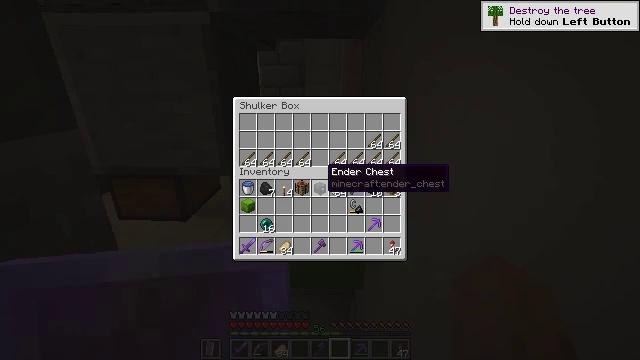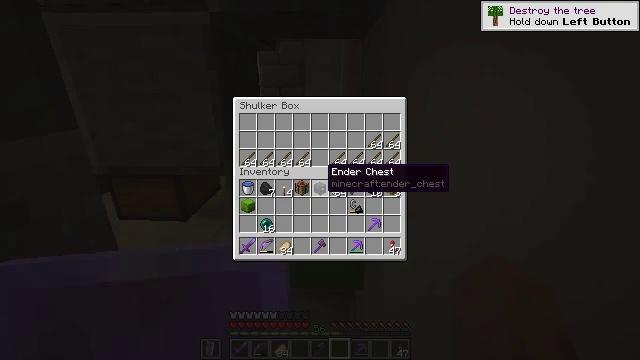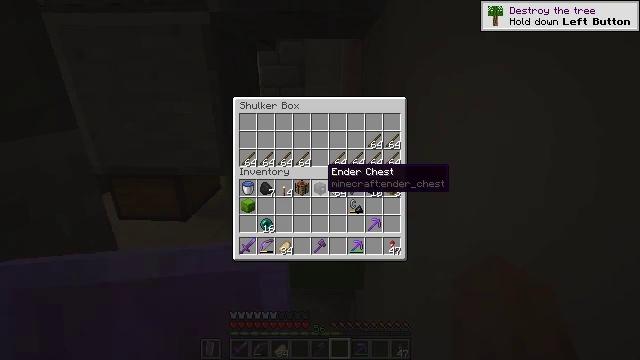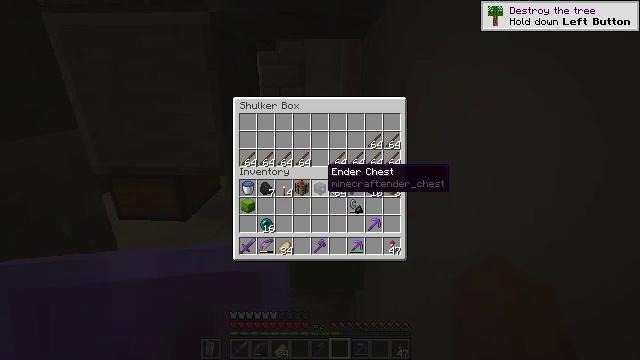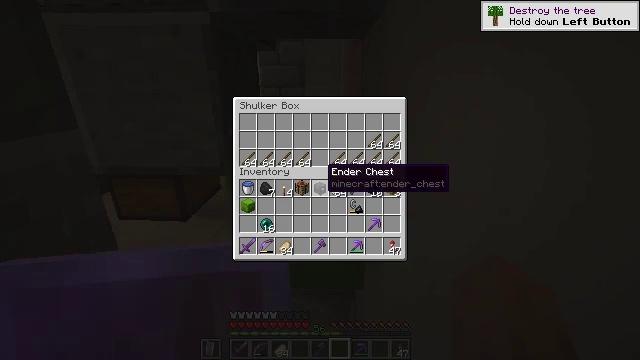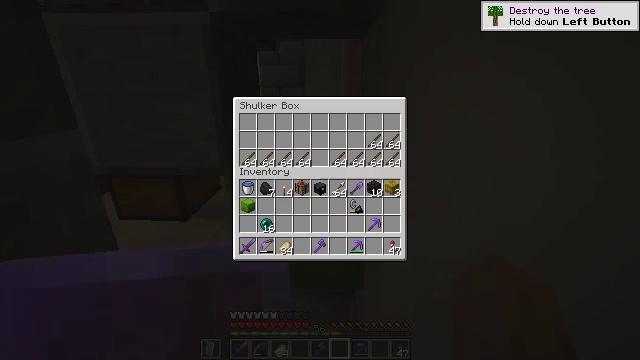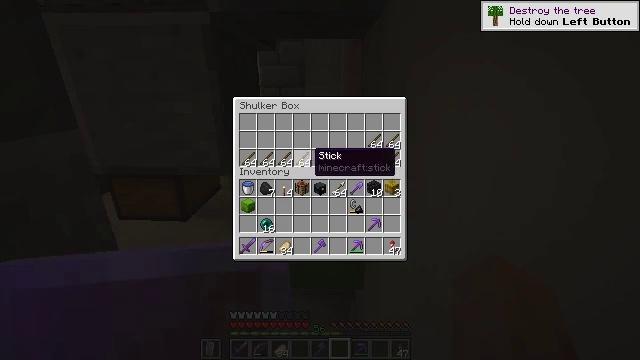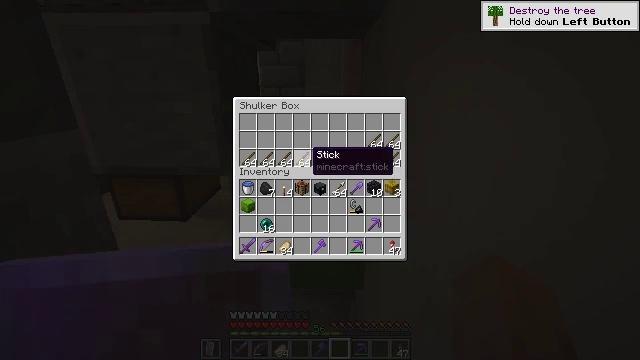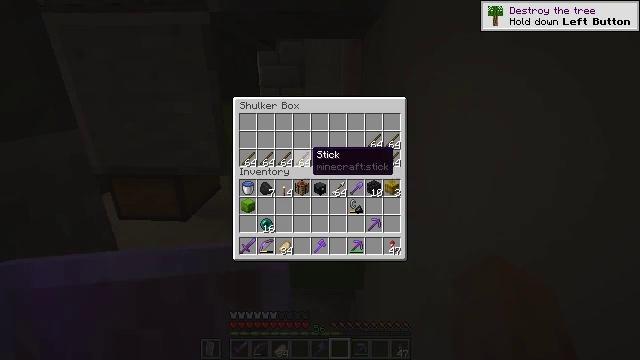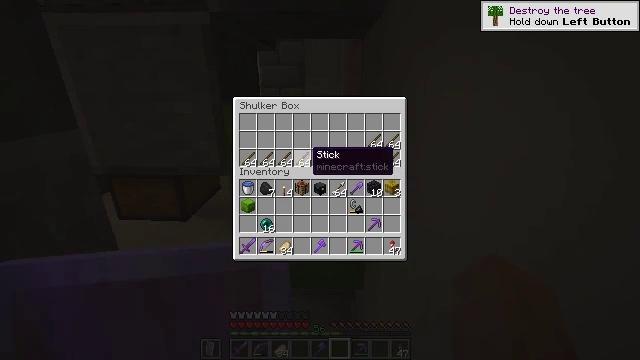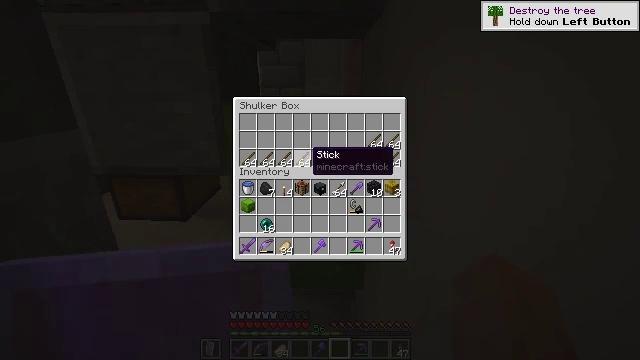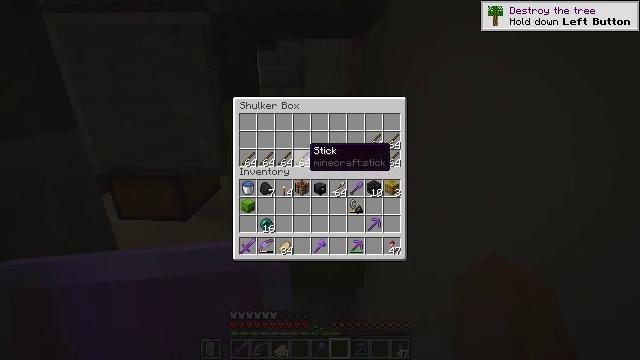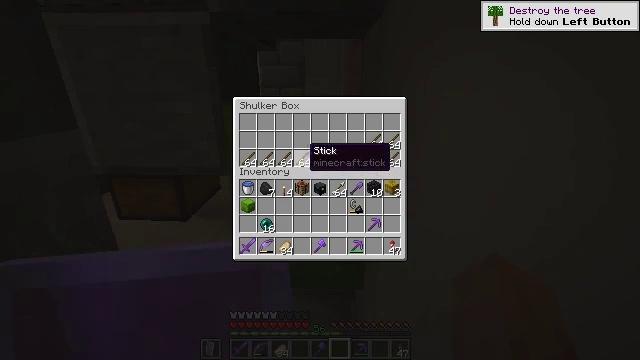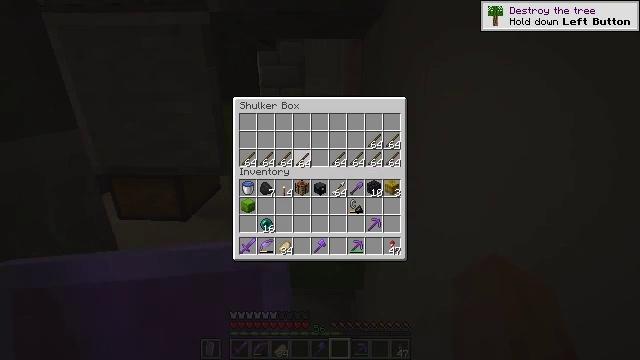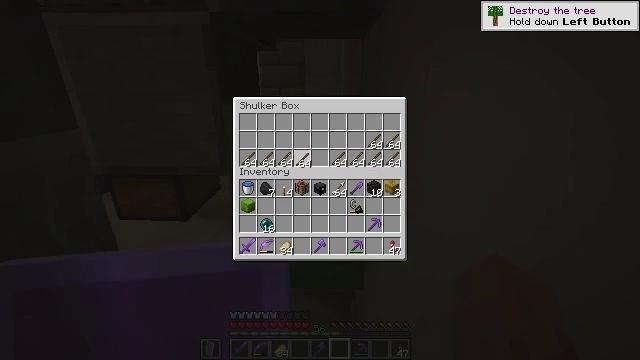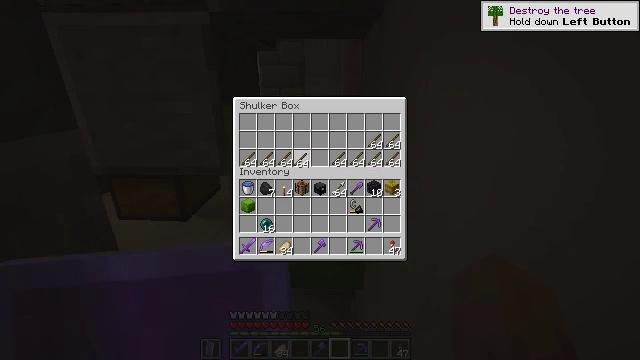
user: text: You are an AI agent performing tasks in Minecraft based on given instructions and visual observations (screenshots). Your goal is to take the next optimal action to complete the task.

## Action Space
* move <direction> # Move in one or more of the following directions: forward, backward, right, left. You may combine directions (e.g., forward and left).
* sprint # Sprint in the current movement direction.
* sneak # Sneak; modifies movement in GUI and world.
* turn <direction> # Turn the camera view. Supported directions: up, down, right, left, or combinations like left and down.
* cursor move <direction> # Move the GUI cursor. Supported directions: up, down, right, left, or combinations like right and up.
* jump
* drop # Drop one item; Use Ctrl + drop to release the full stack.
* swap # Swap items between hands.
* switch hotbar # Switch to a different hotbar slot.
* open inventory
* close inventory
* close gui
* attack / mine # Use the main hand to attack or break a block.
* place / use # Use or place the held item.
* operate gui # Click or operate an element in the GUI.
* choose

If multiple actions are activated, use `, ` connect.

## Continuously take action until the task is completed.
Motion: motion action
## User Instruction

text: Smash the lime shulker box to carry it in your inventory.
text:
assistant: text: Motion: no_op
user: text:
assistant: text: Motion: no_op
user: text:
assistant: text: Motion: no_op
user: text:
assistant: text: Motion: no_op
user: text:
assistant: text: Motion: no_op
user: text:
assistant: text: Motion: turn left and up
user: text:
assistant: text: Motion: no_op
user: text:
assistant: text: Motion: no_op
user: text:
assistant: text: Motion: no_op
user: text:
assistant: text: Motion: no_op
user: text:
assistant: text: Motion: no_op
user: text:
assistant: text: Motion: no_op
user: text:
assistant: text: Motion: attack / mine
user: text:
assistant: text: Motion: attack / mine
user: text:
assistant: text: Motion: no_op
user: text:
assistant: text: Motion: turn left
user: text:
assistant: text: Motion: sneak
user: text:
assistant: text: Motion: sneak
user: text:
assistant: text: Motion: sneak
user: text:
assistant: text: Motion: sneak
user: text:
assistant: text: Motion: sneak
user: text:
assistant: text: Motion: sneak, attack / mine
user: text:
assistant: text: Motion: sneak, attack / mine
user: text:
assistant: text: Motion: sneak
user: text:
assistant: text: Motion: sneak, attack / mine
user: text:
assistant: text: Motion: sneak, attack / mine
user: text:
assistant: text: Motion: sneak
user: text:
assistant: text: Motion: sneak, attack / mine
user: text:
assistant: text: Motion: sneak, attack / mine
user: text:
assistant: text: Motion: sneak, attack / mine